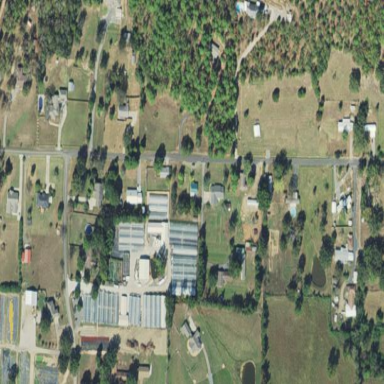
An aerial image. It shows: Plant nursery.